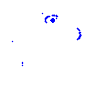
Particle: proton